Question: I have following div structure.

I want to rearrange this with the such that there will be b/w Div-1(Data: Test-1, 25) & Div-3(Data: Test3, 45).
Here is the <URL>
'''
<div class="test">
Test 1
<br/>
25
</div>
<div class="test">
<div class="abc">
Test 2
<br/>
35
</div>
</div>
<div class="test">
Test 3
<br/>
45
</div>
'''
'''
.test{
width: 48%;
border: 1px solid black;
border-radius: 12px;
font-size:14px;
text-align: center;
float: left;
display:inline-block;
}
.abc{
height:75px;
}
'''
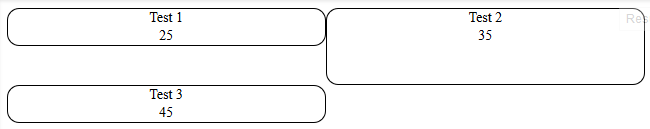
Answer: Because of div 2 height, your 3rd div position gets affected. So you can arrange div 1,3 in a separate div and div 2,4 in separate div like this: <URL>
'''
<div class="col">
<div class="test">Test 1
<br/>25</div>
<div class="test">Test 3
<br/>45</div>
</div>
'''
'''
.col {
width: 48%;
float: left;
display:inline-block;
}
.test {
width:100%;
border: 1px solid black;
border-radius: 12px;
font-size:14px;
text-align: center;
}
'''